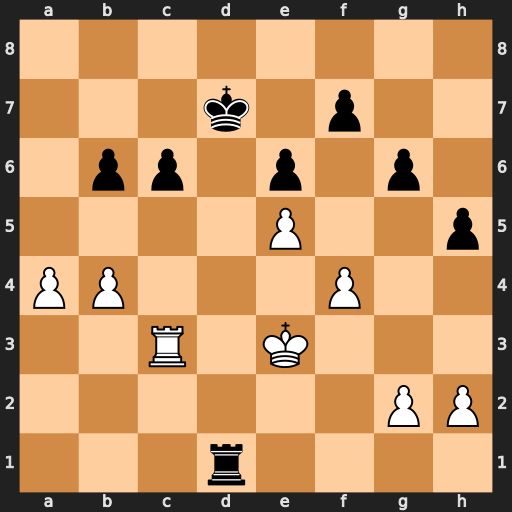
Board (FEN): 8/3k1p2/1pp1p1p1/4P2p/PP3P2/2R1K3/6PP/3r4
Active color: w
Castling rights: -
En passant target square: -
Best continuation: Rd3+ Rxd3+ Kxd3